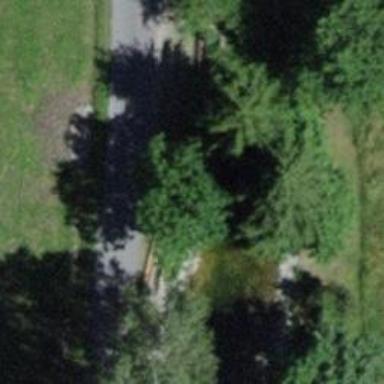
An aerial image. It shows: Brown bench in the vicinity.